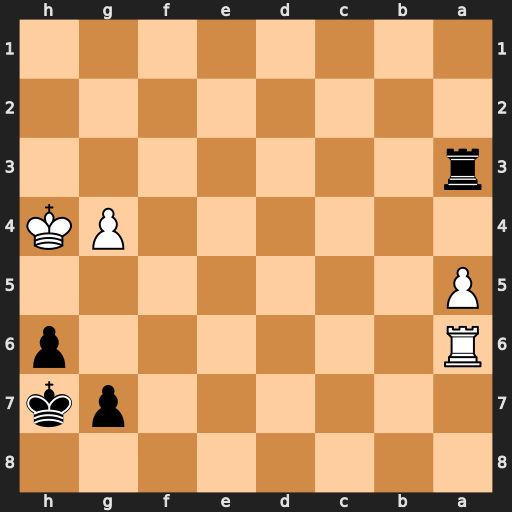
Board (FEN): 8/6pk/R6p/P7/6PK/r7/8/8
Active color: b
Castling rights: -
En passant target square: -
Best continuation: g5+ Kh5 Rh3#